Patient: sex M, age 61
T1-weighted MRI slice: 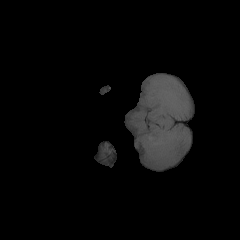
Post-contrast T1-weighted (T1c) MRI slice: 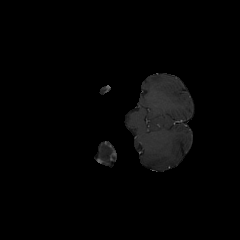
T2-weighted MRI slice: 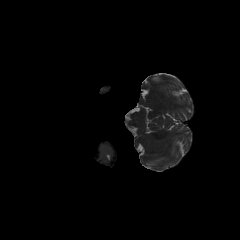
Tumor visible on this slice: no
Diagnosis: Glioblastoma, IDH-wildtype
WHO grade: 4